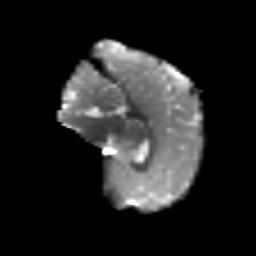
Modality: T2w
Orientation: sagittal
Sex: male
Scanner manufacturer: siemens
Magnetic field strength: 3 T
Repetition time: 5 s
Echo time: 0.071 s